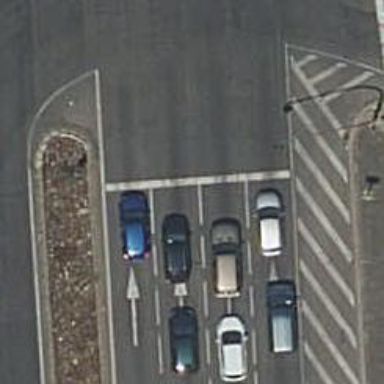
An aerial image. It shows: Road with traffic signals.